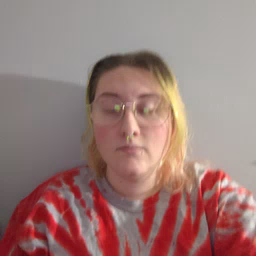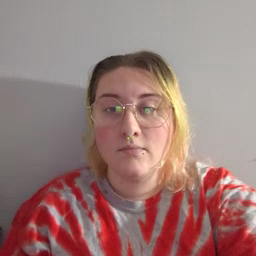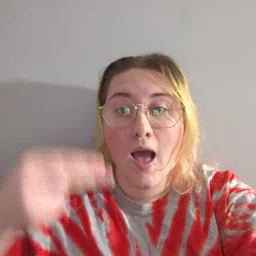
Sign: high